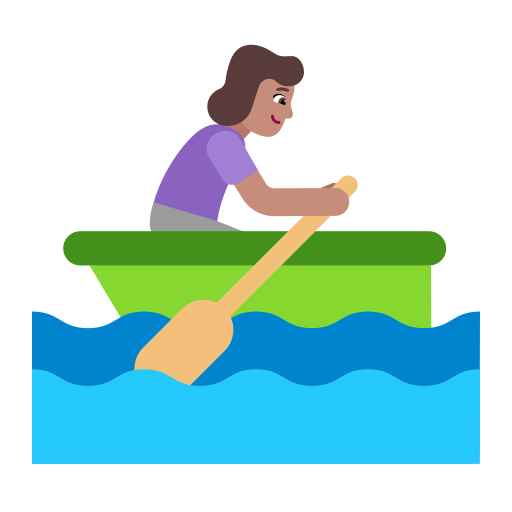
woman rowing boat flat